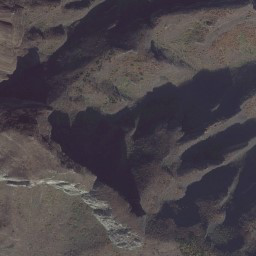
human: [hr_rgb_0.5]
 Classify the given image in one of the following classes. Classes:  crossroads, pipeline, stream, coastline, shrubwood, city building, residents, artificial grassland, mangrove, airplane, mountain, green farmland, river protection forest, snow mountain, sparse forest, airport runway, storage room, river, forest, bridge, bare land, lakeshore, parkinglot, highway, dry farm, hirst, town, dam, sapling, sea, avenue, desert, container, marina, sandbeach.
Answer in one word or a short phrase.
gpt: mountain